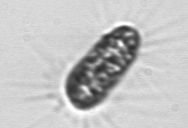
Label: Corethron_hystrix